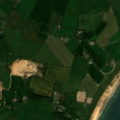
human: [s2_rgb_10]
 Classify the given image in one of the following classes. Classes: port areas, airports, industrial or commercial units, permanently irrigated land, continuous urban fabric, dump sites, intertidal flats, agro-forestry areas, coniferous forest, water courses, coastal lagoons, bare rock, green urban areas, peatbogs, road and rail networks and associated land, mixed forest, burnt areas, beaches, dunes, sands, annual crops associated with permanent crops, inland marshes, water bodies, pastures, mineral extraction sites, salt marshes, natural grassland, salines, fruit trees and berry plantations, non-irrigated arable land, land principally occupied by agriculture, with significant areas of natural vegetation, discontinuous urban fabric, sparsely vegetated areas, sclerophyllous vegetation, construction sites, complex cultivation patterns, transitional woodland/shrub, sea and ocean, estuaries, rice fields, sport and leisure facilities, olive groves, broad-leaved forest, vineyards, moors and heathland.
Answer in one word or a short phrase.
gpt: non-irrigated arable land, pastures, sea and ocean